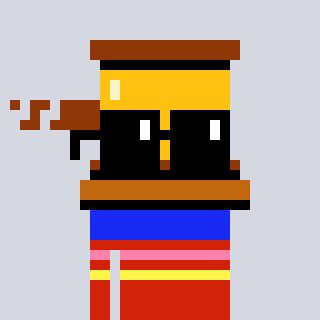
a pixel art character with square black sunglasses, a gavel-shaped head and a red-colored body on a cool background